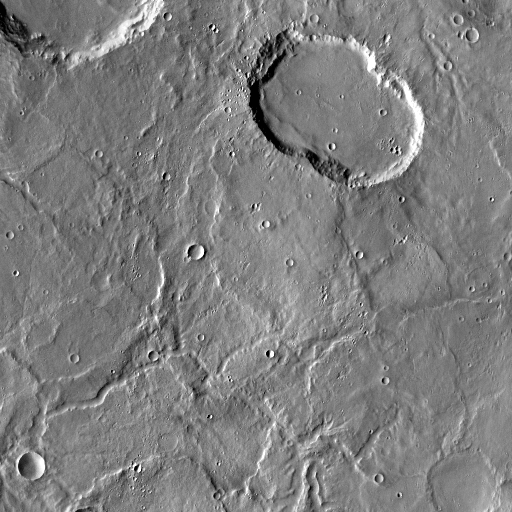
Crater classes present: Background, Other, Buried, Secondary